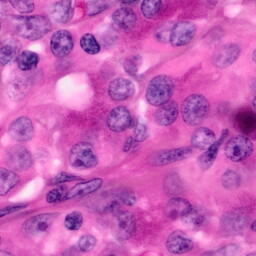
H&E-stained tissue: Pancreatic